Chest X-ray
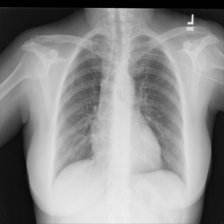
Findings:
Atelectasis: negative
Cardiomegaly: negative
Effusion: negative
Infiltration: negative
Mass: negative
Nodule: negative
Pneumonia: negative
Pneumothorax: negative
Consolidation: negative
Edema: negative
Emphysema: negative
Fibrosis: negative
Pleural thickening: negative
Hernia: negative